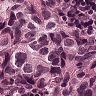
Metastatic tissue present: yes